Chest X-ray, PA view. Patient: 64 years old, sex M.
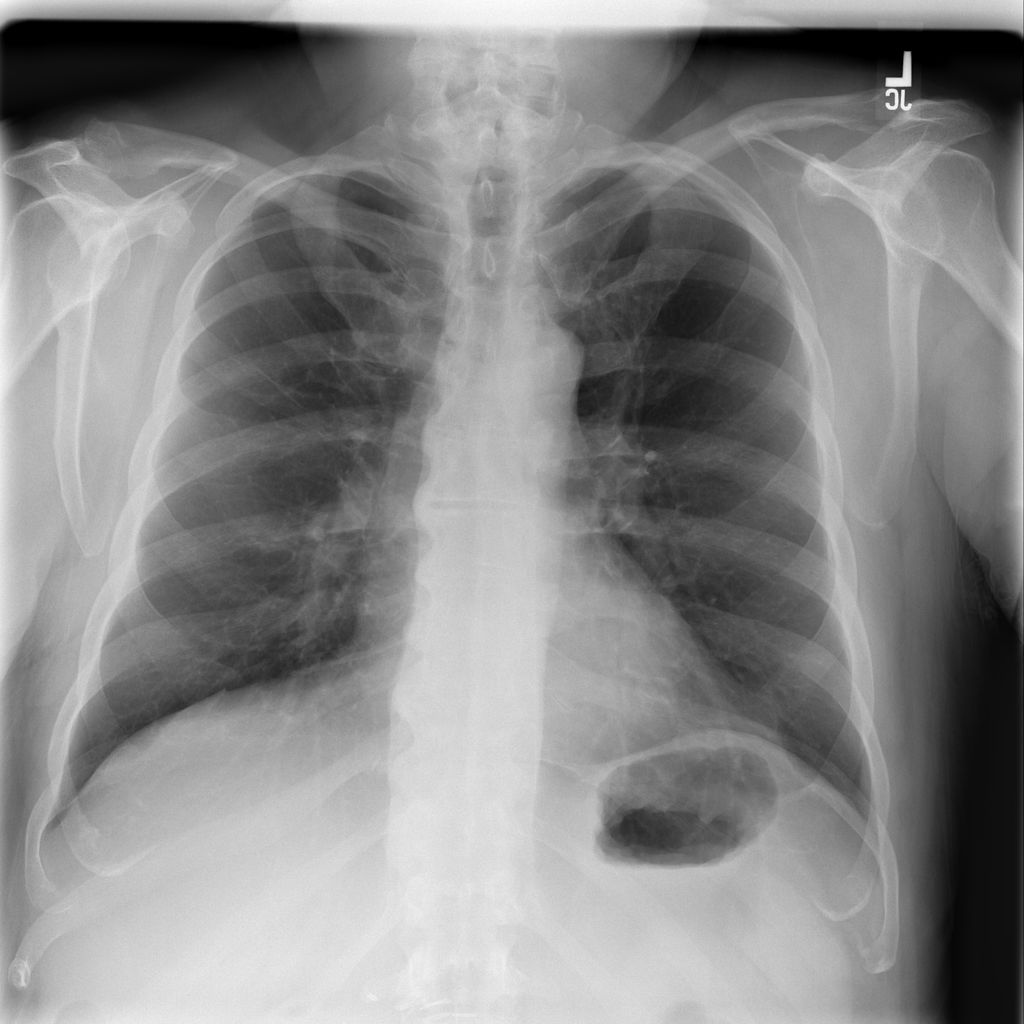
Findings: Atelectasis